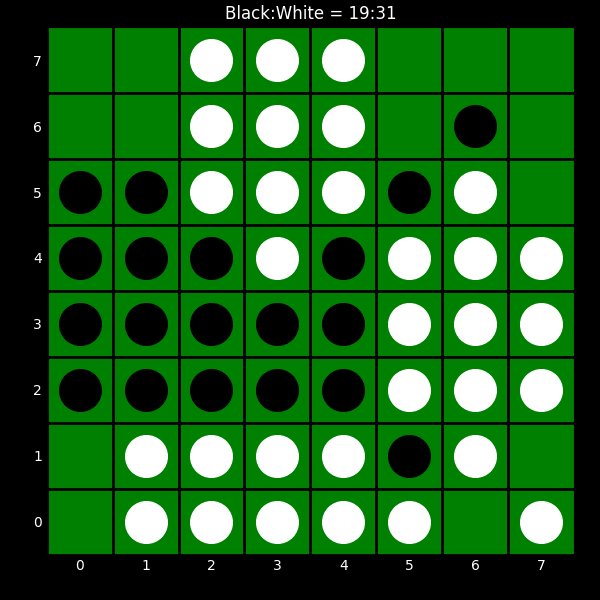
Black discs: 19
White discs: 31